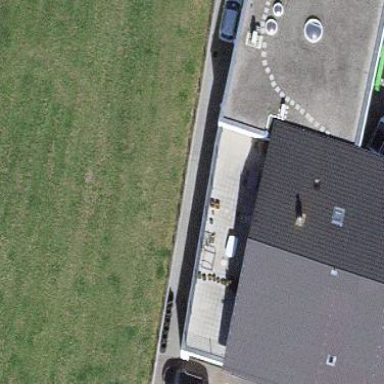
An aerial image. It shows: White building with flat roof.